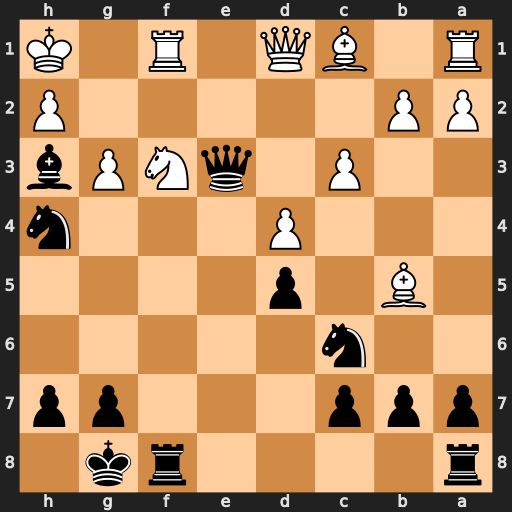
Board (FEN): r4rk1/ppp3pp/2n5/1B1p4/3P3n/2P1qNPb/PP5P/R1BQ1R1K
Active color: b
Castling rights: -
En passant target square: -
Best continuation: Bg2#